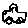
Label: car